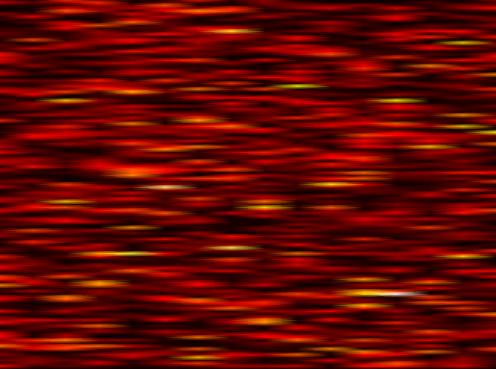
Label: FOFDM